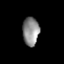
Tissue: prostate
Cell type: T cells
Senescence score: 0.7615
Nuclear area (px): 458
Mean DAPI intensity: 139.937